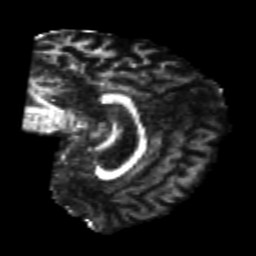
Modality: FA
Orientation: sagittal
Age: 26
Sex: male
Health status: healthy
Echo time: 0.074 s